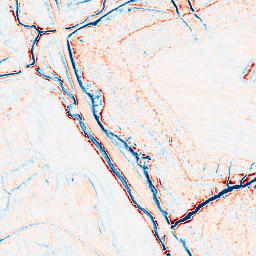
Category: edge_preserving
Decomposition family: anisotropic_diffusion
Decomposition parameters: iterations: 20
kappa: 50
gamma: 0.1
Upsampling method: quartic
Upsampling parameters: scale: 2
Upsampling scale: 2